Aerial crown-view tile of a tropical tree (Barro Colorado Island, Panama), acquired 20250317:
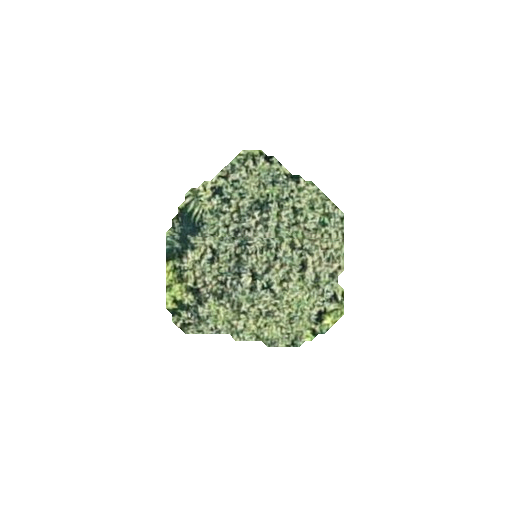
Species: Miconia argentea
GBIF accepted scientific name: Miconia argentea
Crown area: 40.845 m²